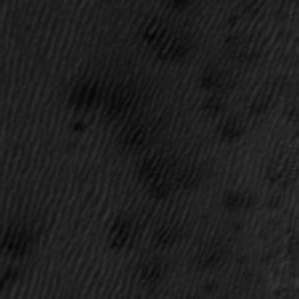
Label: frost